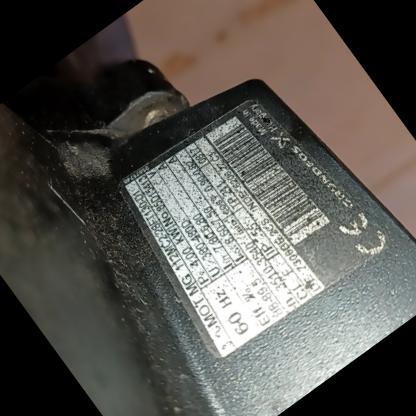
Klasa: tabliczka-znamionowa